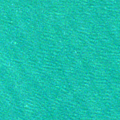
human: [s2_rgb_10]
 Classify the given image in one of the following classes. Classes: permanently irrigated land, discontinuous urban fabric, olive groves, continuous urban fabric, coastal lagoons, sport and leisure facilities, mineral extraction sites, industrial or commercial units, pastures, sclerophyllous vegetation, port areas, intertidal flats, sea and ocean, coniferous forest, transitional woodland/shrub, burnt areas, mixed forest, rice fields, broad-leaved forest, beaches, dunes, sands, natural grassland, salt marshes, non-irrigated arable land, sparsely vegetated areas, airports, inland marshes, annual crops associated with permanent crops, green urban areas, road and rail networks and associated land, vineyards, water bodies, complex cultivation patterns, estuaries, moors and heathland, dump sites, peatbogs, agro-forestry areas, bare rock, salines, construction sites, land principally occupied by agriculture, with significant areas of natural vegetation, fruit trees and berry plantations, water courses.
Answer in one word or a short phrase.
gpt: sea and ocean